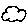
Label: cloud